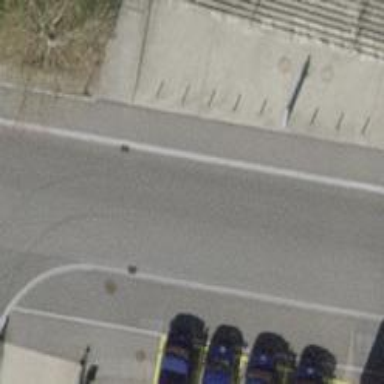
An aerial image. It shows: Uncontrolled zebra crossing with zebra markings.